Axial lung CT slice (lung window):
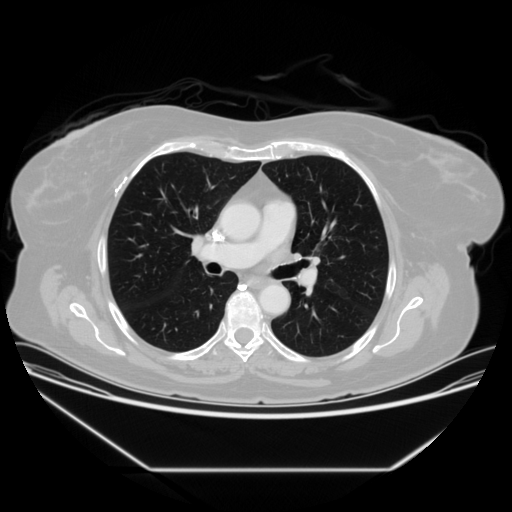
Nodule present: no